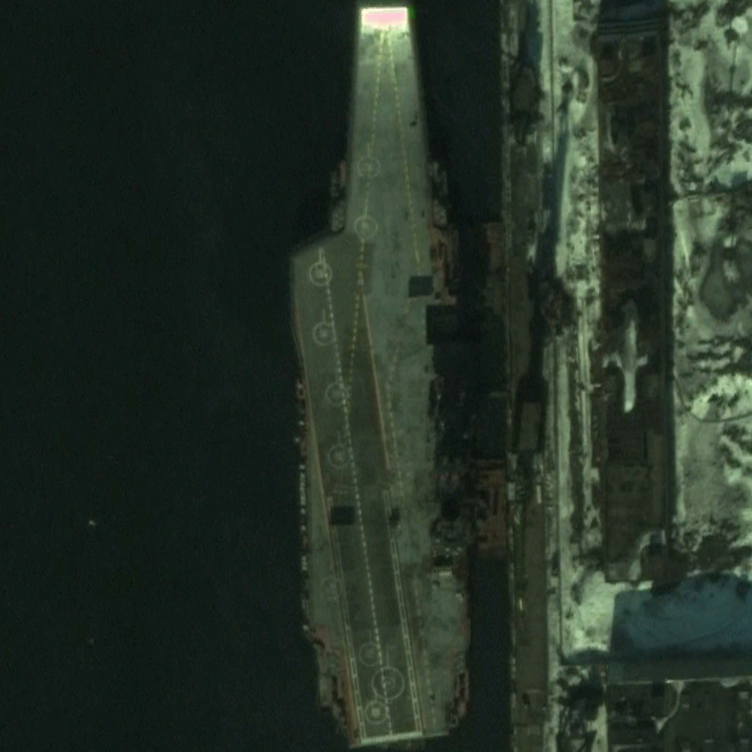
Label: Kuznetsov-class_aircraft_carrier